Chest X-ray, PA view. Patient: 59 years old, sex F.
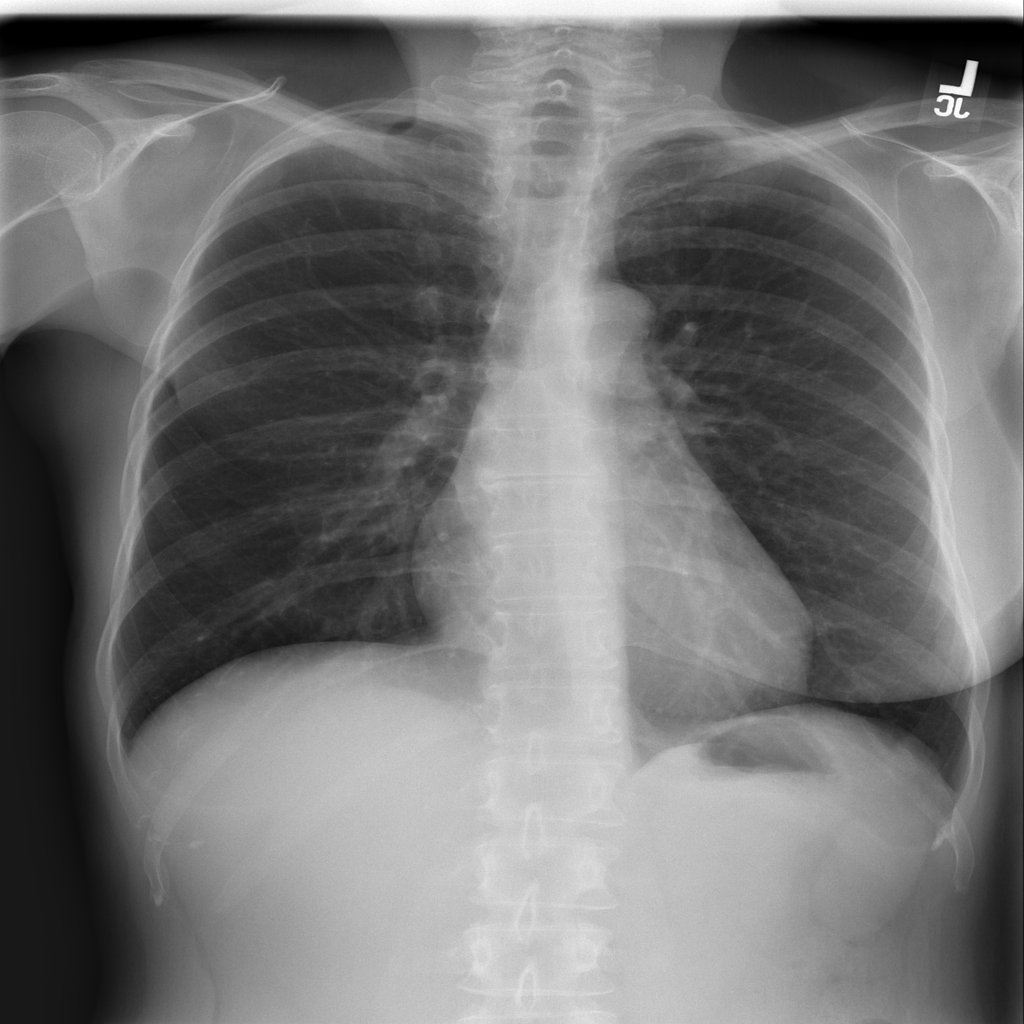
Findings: No Finding